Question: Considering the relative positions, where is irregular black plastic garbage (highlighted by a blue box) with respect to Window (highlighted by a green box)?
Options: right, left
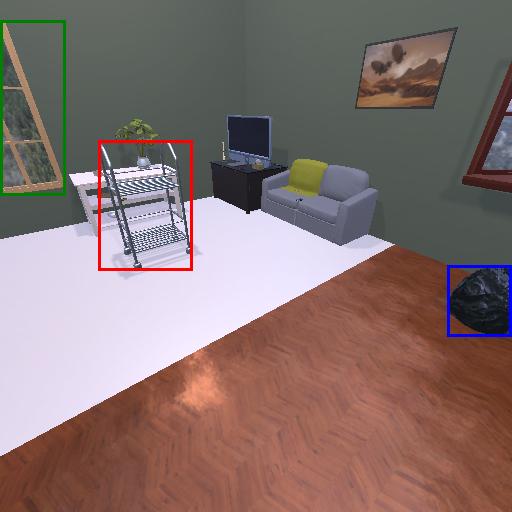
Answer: right